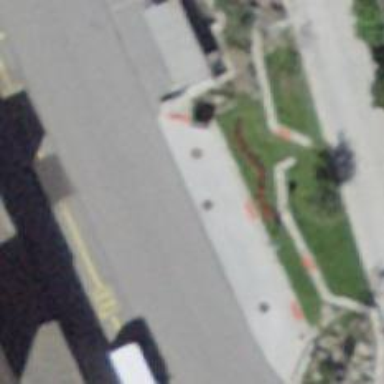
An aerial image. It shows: Bench for seating.